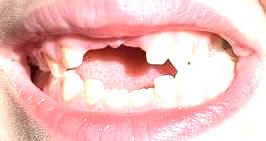
Condition: hypodontia